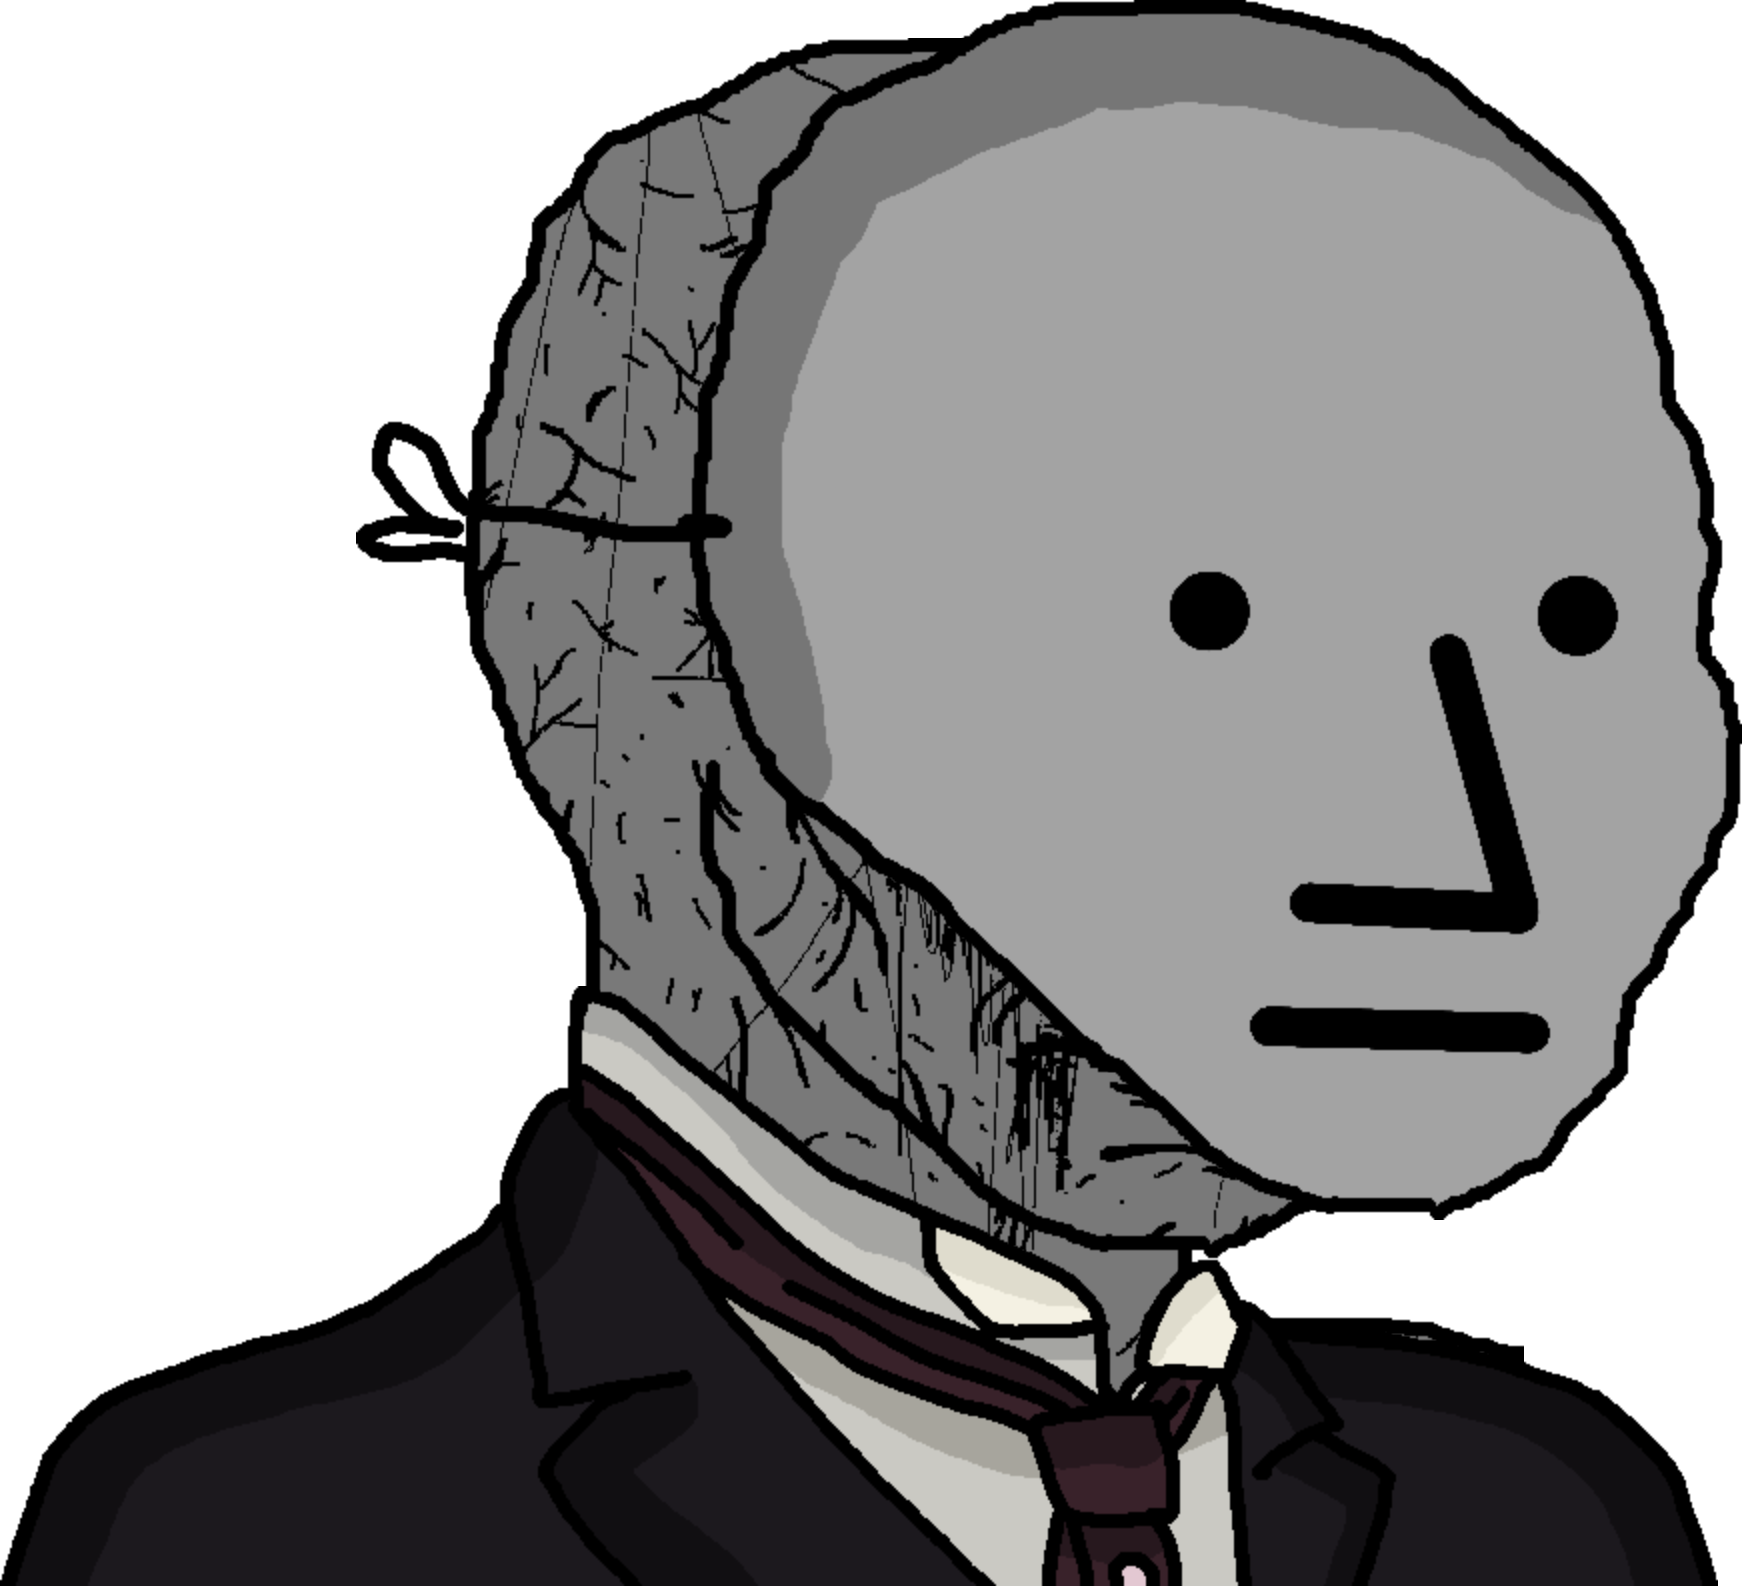
Label: 5_Tired_Wojak